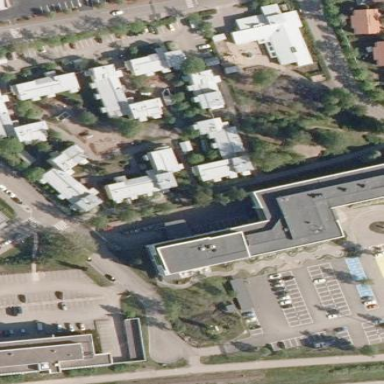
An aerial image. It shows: Building with flat roof made of tar paper.